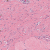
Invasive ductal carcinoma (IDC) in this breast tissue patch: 0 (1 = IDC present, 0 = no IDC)